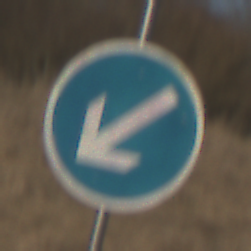
Verkehrszeichen: VorgeschriebeneVorbeifahrtLinks
Umgebung: Outdoor, Nature
Tageszeit: MorningAfternoon
Wetter: PartlyCloudy
Licht: Natural
Jahreszeit: NotSpecified
Kontrast: HighContrast